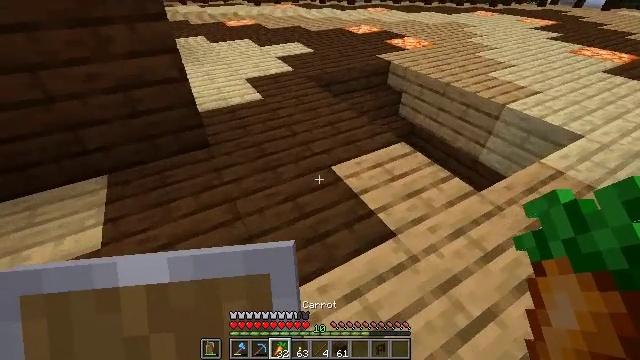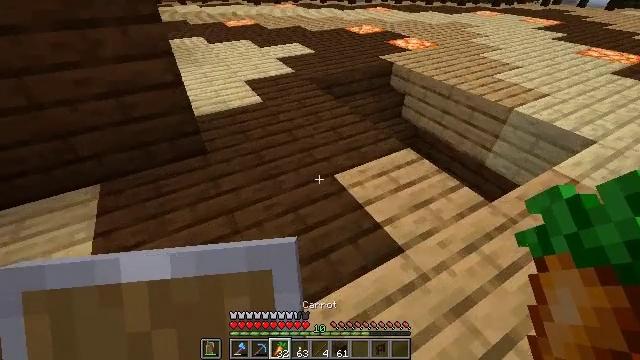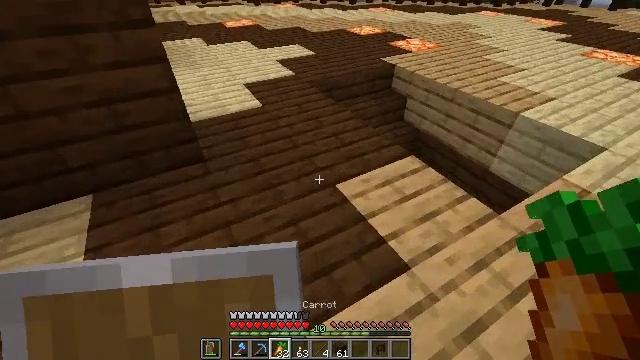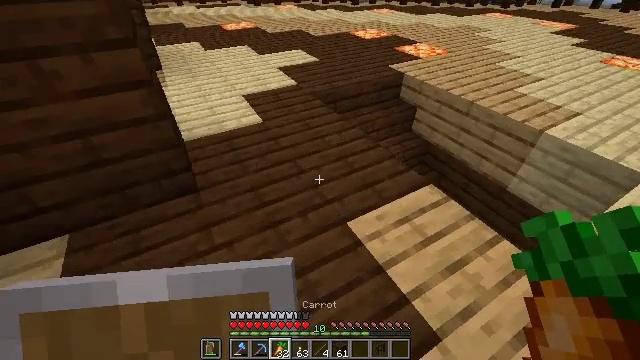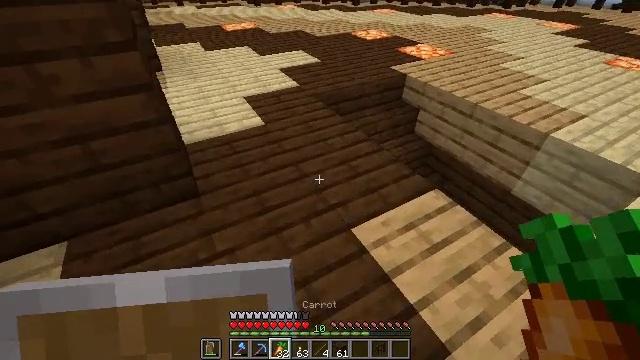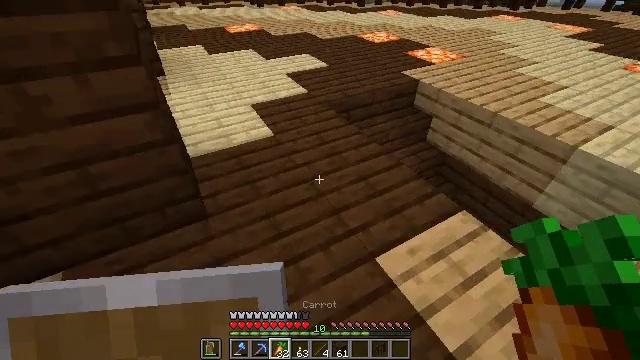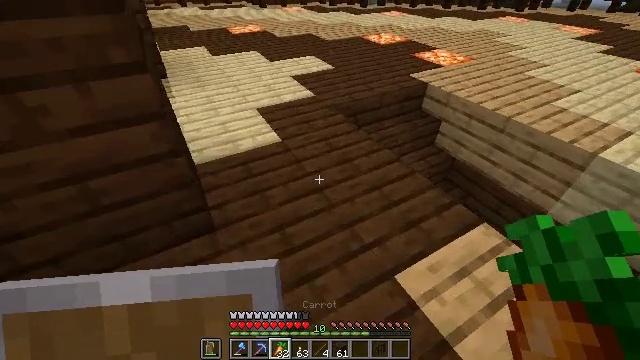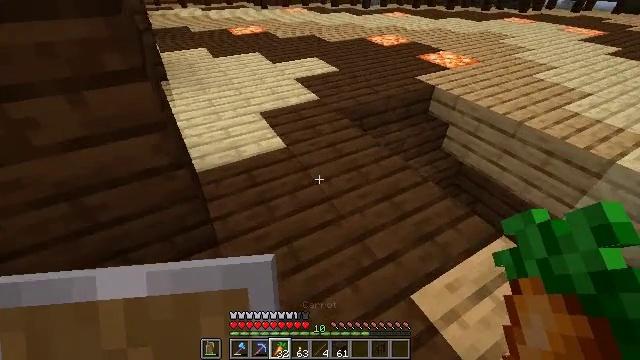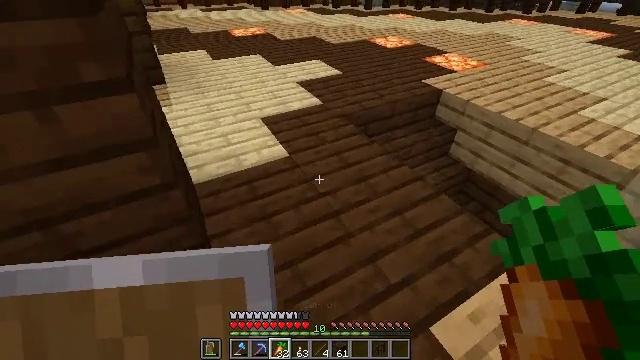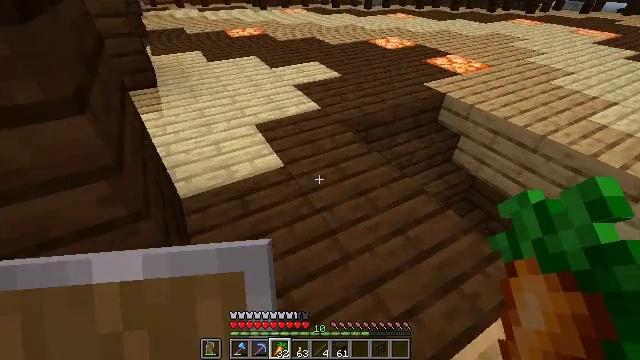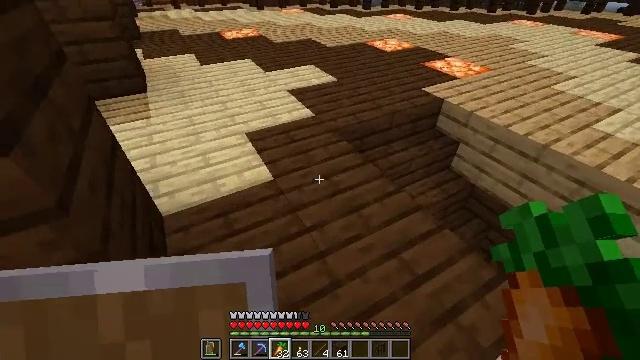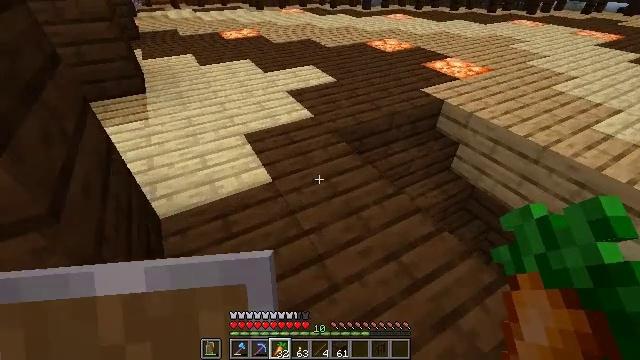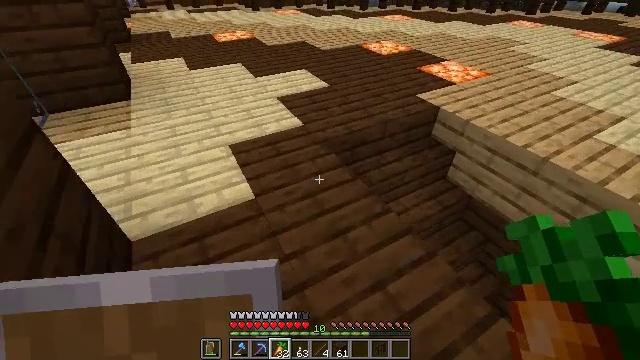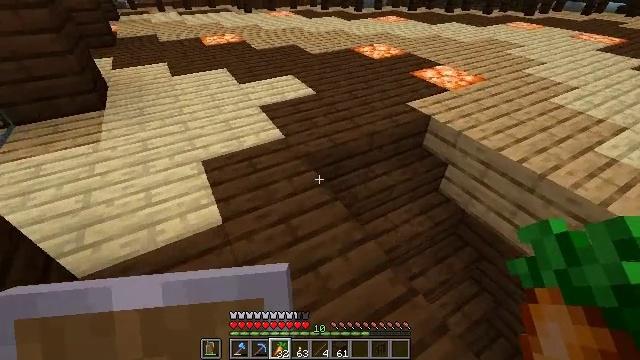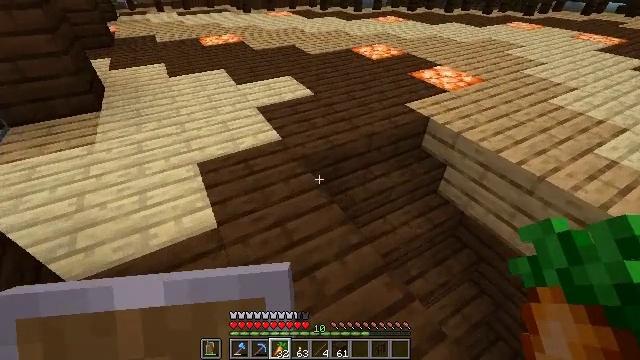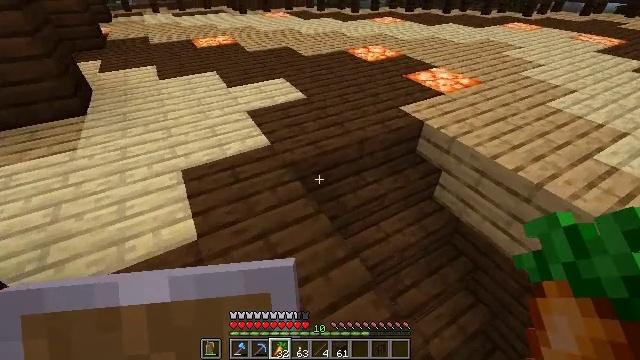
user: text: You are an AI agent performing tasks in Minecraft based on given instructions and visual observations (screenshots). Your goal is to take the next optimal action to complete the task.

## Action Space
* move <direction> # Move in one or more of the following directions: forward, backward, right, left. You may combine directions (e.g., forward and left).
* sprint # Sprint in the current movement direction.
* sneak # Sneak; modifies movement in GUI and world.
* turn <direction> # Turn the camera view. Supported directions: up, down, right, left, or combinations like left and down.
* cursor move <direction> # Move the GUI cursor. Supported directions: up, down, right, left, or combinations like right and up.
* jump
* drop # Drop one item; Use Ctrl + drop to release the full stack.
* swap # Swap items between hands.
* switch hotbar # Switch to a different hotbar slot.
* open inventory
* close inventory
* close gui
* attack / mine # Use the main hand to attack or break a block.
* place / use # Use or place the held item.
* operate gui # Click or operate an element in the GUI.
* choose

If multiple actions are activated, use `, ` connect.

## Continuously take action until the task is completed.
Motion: motion action
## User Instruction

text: Use polished diorite to get a polished diorite slab.
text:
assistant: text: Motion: move forward
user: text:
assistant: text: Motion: move forward
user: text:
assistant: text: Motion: move forward and move left
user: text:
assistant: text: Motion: move forward and move left
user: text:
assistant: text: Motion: move forward and move left
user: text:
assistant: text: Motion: move forward and move left
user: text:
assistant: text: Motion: move forward
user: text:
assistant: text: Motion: move forward
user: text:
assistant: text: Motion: move forward and move right
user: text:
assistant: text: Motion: move forward and move right
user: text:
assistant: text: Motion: move forward and move right
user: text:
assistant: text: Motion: move forward and move right
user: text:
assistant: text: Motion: move forward and move right
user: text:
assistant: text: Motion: move forward and move right
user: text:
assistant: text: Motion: move forward and move right
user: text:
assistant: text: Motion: move forward and move right
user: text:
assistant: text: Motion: move forward
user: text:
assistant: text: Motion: move forward
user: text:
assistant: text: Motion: move forward
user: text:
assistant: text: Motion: move forward and move right
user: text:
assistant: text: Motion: move forward and move right
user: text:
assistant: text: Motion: move forward and move right
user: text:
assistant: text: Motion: move forward and move right
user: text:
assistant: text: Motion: move forward and move right
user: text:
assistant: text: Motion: move right
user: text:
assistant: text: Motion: move right
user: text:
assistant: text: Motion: move back and move right
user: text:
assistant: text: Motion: move back and move right
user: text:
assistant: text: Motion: move back
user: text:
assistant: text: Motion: move back